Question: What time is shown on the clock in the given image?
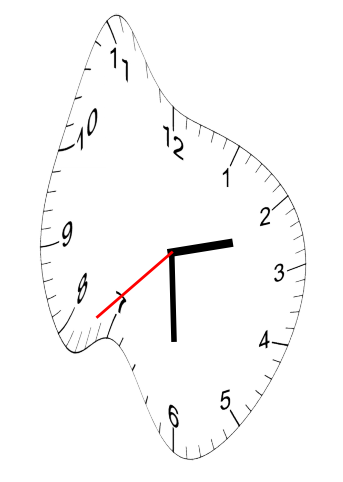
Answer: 02:29:38